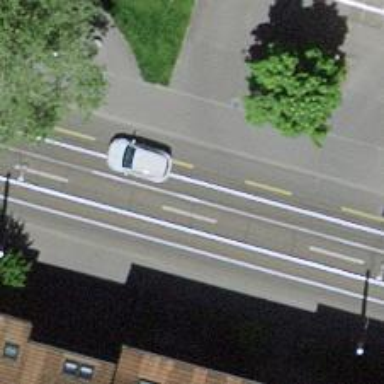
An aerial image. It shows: Tram level crossing on railway.